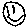
Label: smiley face